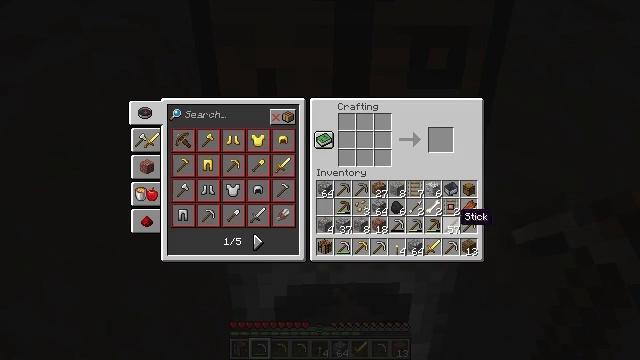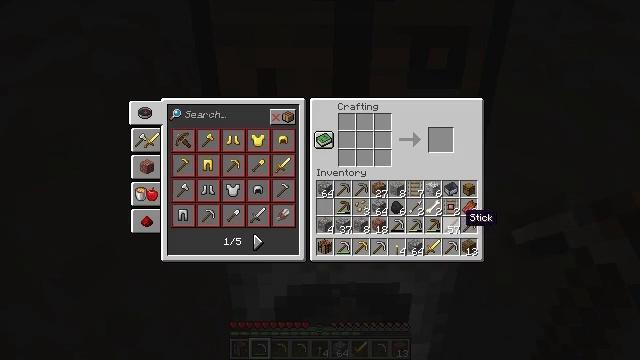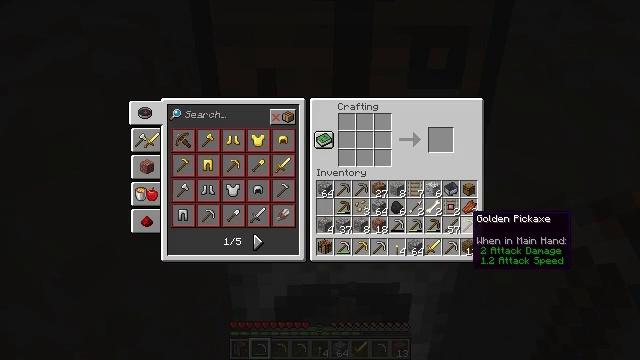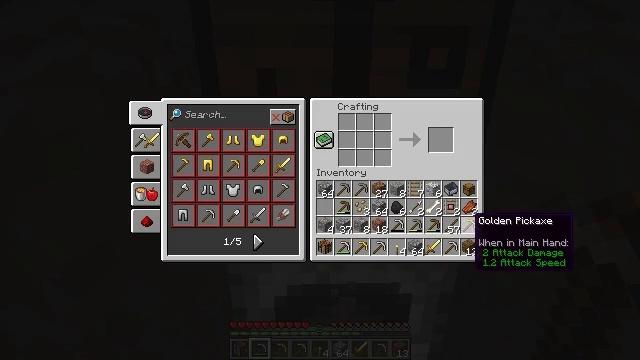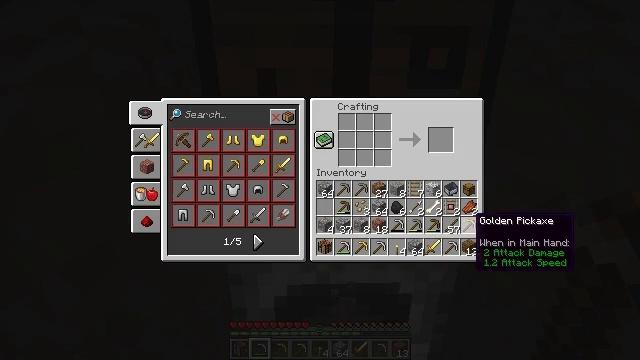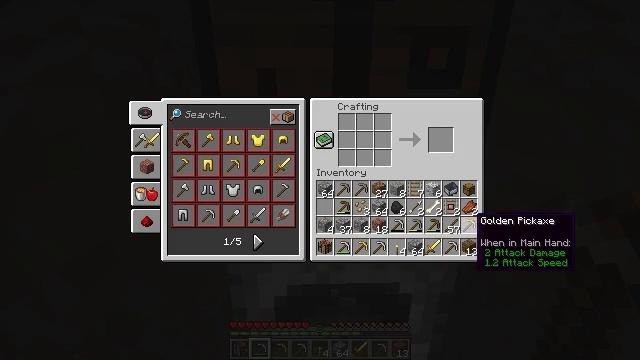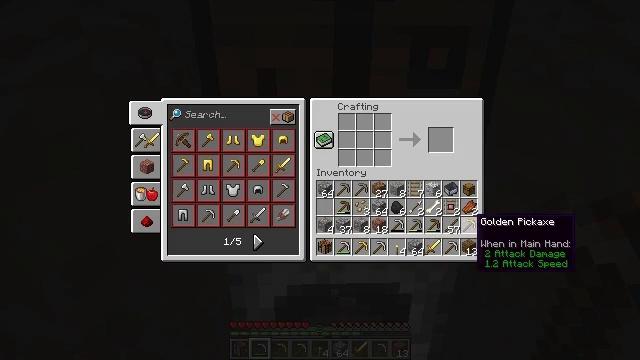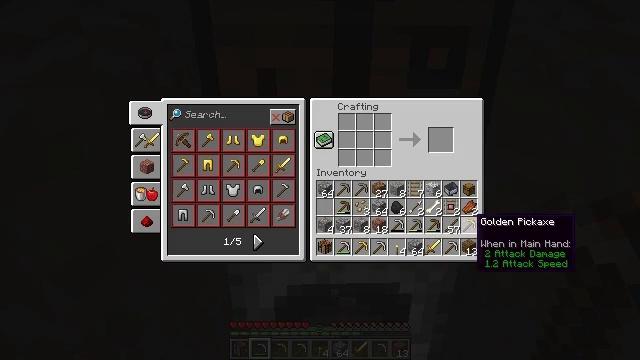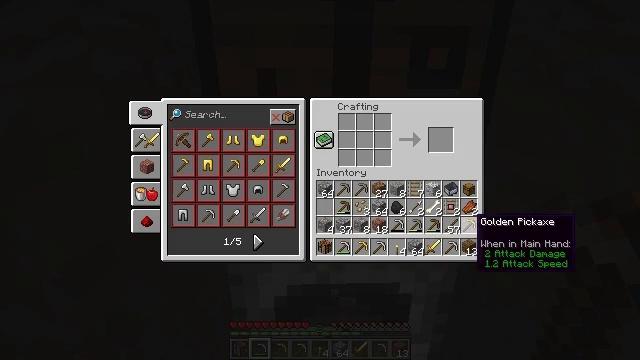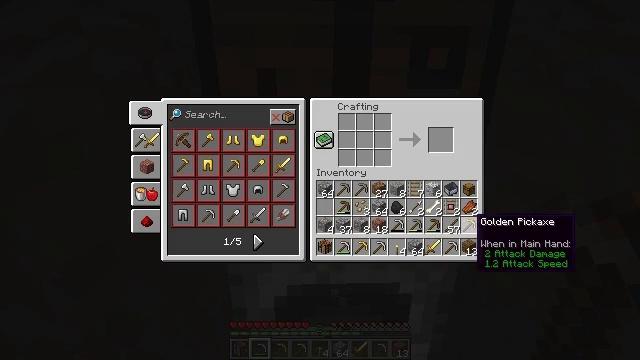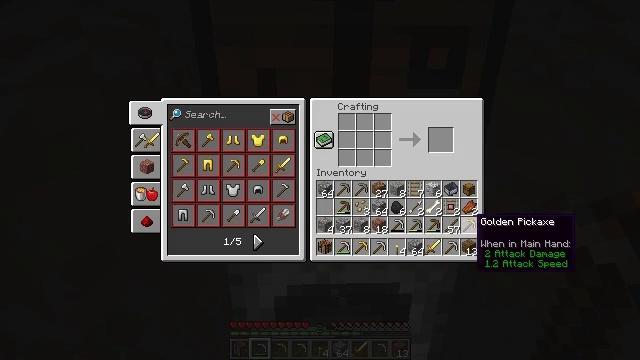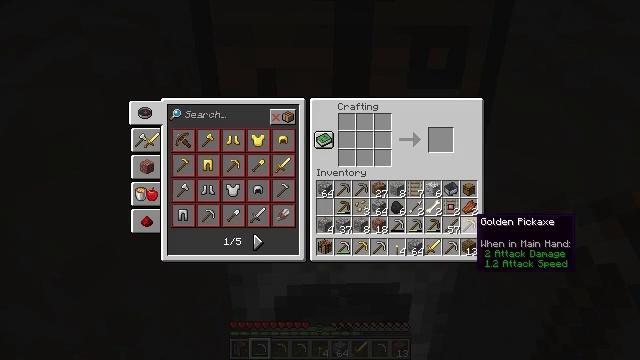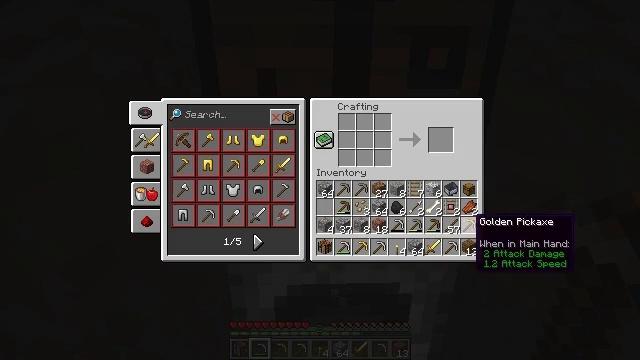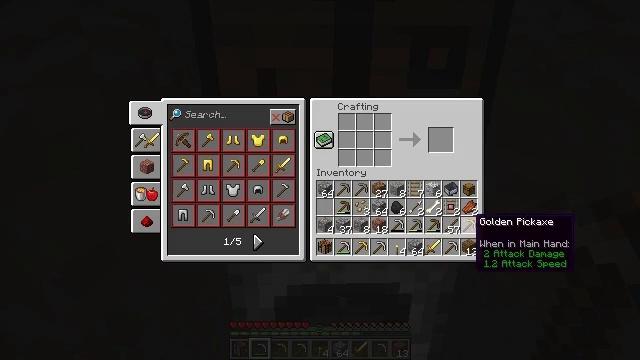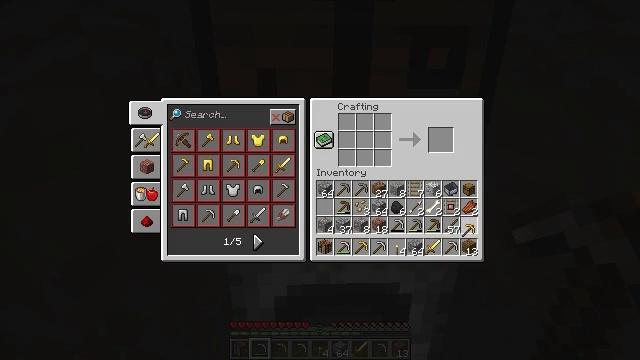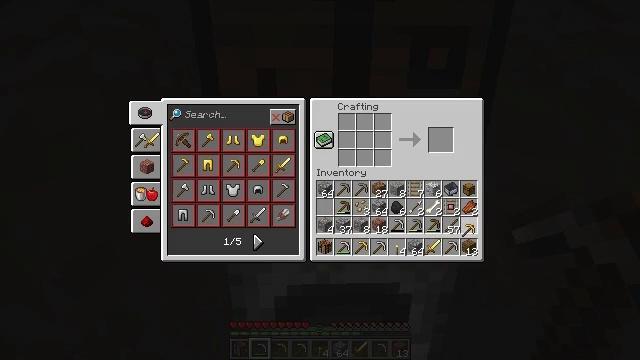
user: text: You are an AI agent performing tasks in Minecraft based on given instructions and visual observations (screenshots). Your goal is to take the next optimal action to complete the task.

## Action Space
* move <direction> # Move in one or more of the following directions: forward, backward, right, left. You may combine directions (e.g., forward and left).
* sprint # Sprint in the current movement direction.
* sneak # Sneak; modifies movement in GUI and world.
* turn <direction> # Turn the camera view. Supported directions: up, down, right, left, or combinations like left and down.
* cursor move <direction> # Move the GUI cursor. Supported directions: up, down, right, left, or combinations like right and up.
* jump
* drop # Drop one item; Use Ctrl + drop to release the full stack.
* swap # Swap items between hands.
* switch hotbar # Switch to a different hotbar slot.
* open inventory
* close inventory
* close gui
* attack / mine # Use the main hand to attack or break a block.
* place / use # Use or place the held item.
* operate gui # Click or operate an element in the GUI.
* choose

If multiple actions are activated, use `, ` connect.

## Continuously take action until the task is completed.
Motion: motion action
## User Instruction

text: Left click on the crafting table
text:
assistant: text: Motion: no_op
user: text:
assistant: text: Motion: no_op
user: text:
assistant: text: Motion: no_op
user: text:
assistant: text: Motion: no_op
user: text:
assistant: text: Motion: no_op
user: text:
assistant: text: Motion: no_op
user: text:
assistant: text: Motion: no_op
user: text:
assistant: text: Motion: no_op
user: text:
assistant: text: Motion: no_op
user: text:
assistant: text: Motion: no_op
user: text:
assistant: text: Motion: no_op
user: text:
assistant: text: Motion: no_op
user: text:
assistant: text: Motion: no_op
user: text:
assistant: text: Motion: operate gui
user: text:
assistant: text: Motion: operate gui
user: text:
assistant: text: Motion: operate gui
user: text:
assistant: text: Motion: no_op
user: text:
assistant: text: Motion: cursor move left
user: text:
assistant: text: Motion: cursor move left
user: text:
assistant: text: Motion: cursor move left
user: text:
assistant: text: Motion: cursor move left
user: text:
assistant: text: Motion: no_op
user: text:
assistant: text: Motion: no_op
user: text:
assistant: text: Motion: cursor move left
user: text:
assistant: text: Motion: cursor move left
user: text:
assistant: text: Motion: cursor move left
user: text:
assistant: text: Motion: cursor move left
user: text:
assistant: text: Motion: no_op
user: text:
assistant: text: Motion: no_op
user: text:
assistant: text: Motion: no_op